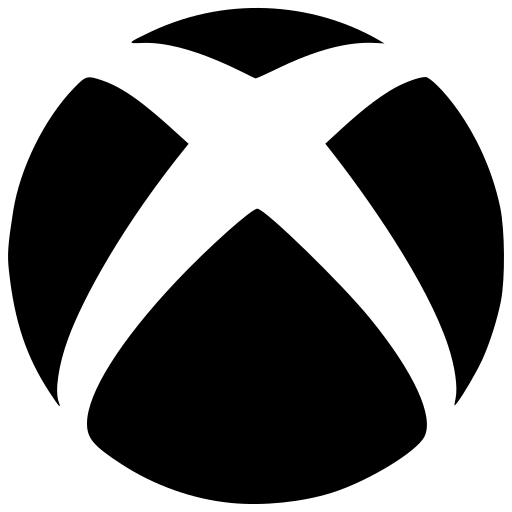
Tags: icon, FontAwesome, fa-icon, brand, xbox